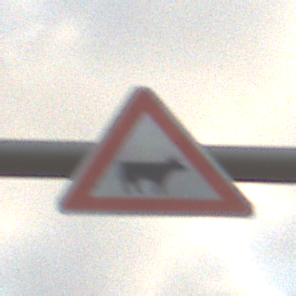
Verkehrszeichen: ViehtriebLinks
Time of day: MorningAfternoon
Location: Outdoor (Suburban)
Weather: Overcast
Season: NotSpecified
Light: Natural